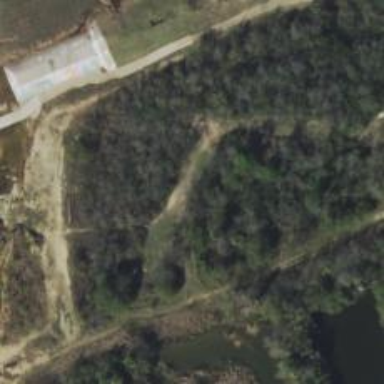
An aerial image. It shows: Disc golf hole.